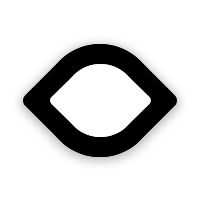
Cursor type: resize_ew
OS/theme: linux-google-cursor
Variant: white